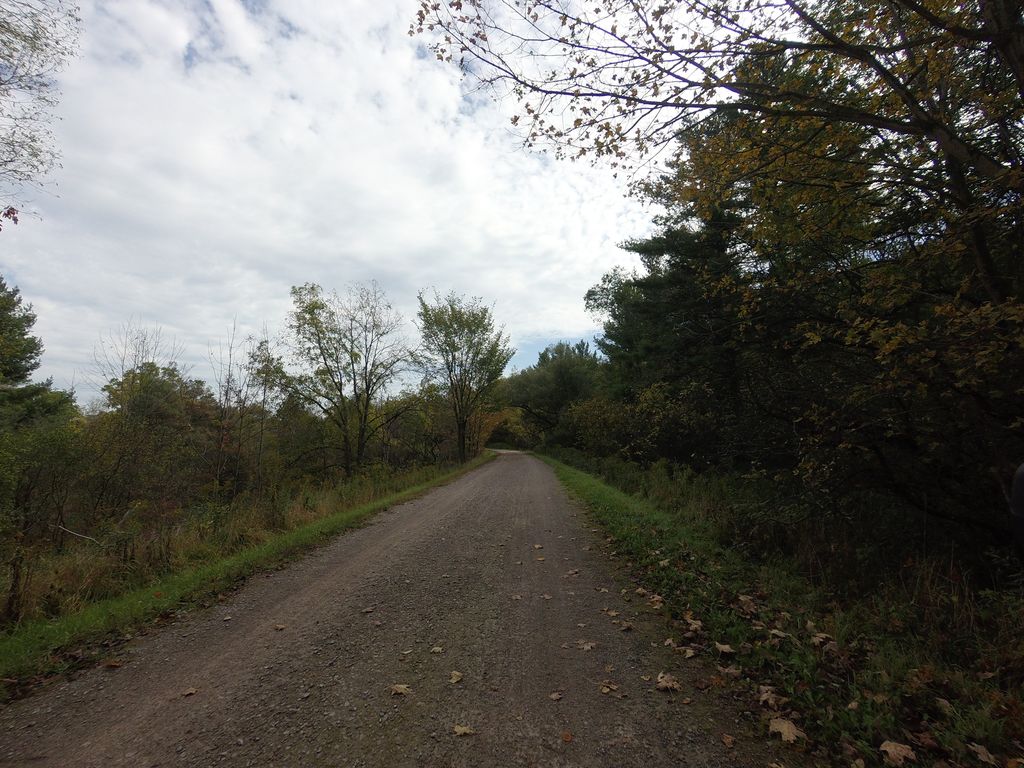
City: hamilton